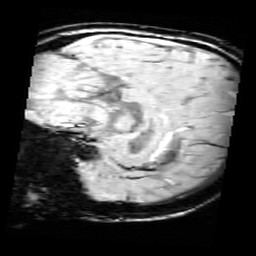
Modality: SWI
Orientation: sagittal
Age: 11
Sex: male
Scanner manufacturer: siemens
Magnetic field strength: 3 T
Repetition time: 0.027 s
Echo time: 0.02 s